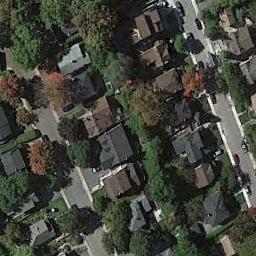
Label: medium_residential